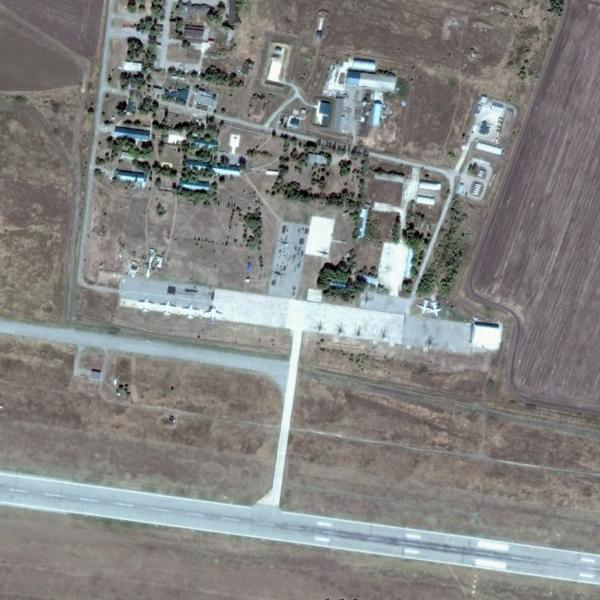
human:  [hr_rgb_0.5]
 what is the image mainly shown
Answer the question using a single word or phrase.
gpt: airport